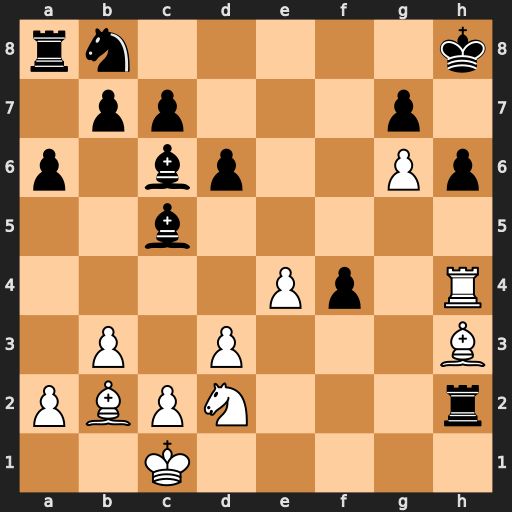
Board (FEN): rn5k/1pp3p1/p1bp2Pp/2b5/4Pp1R/1P1P3B/PBPN3r/2K5
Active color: w
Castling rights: -
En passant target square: -
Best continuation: Rxh6+ Kg8 Be6+ Kf8 Rxh2